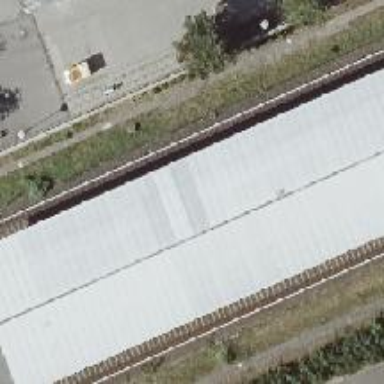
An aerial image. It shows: Public transport stop position along the railway.